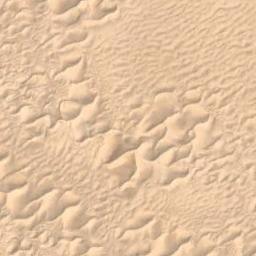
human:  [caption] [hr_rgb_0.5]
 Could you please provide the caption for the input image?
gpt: The desert has yellow sand, Some pyramidal dunes and other small dunes .

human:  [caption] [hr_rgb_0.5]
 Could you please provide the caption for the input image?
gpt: The desert is full of white sand .

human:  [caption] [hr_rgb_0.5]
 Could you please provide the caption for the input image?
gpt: This is a yellow desert with wavy stripes .

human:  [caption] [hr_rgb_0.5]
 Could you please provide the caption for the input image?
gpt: There are many lines in the desert .

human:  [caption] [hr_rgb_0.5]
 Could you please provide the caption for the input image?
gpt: A yellow desert with some dunes .